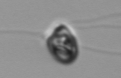
Label: flagellate_morphotype1